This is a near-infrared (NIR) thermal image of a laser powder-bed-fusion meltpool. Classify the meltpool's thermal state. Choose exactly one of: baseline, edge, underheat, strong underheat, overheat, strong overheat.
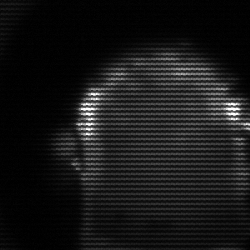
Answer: baseline